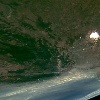
Label: land